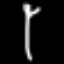
Label: fork